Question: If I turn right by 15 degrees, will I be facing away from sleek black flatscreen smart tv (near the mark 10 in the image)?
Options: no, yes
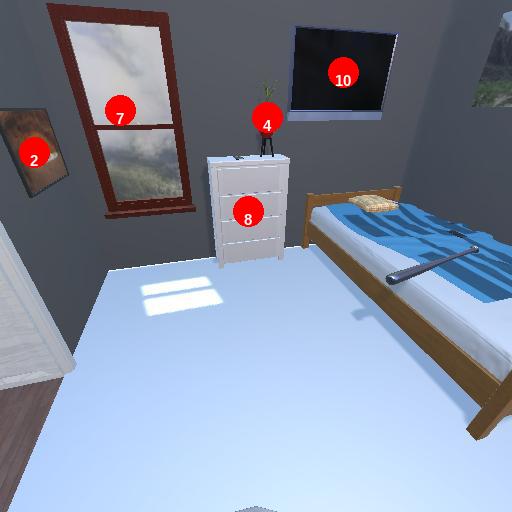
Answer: no